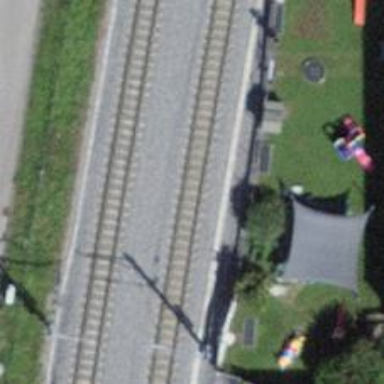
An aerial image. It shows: Narrow-gauge railway track with 1 electrified contact line.